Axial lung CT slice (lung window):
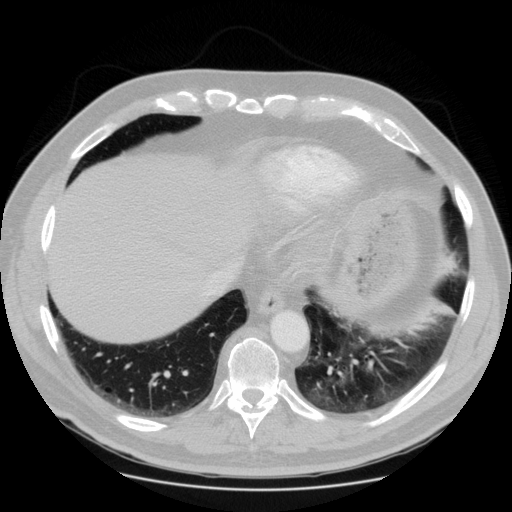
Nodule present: no